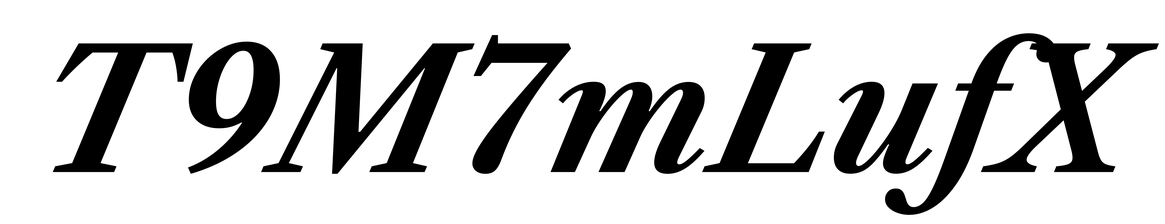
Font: LibreCaslonText-Italic_Bold_Italic